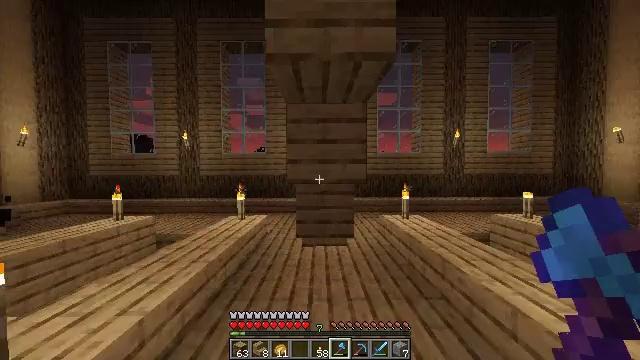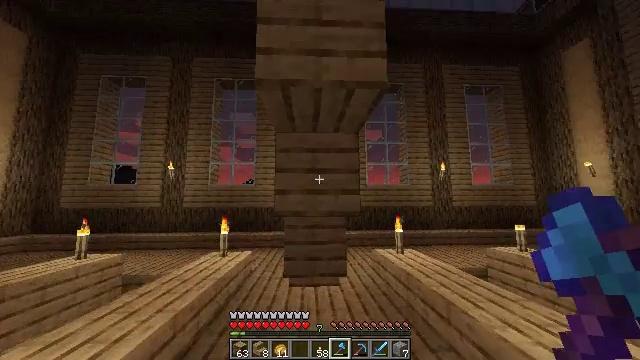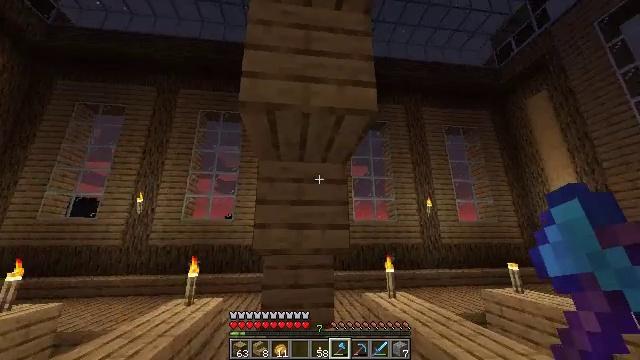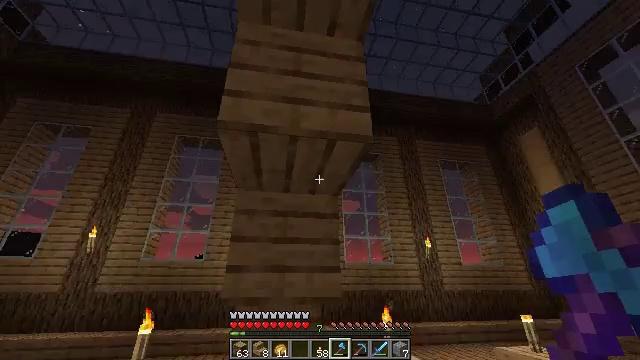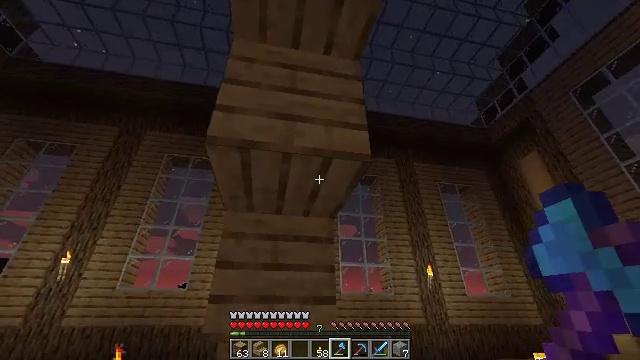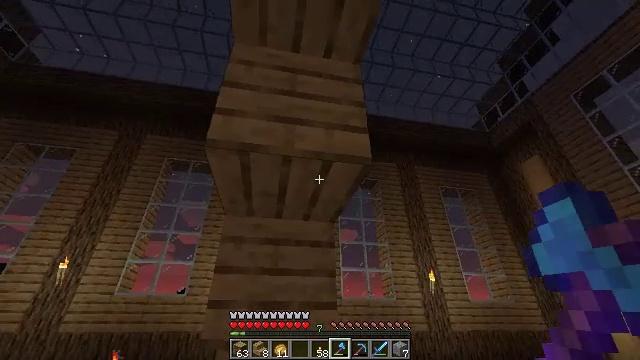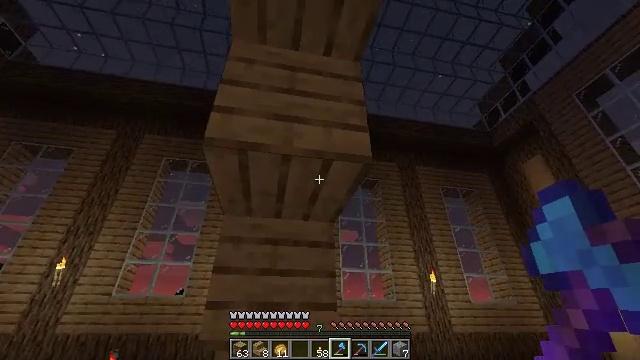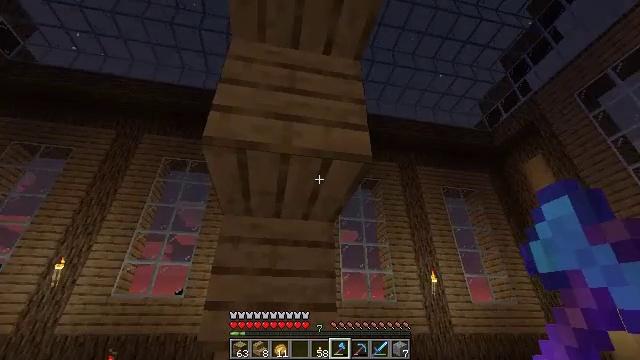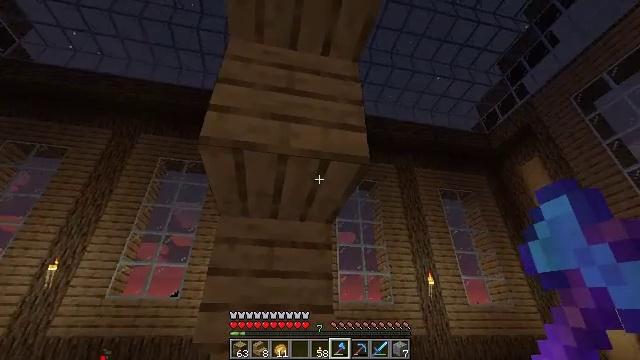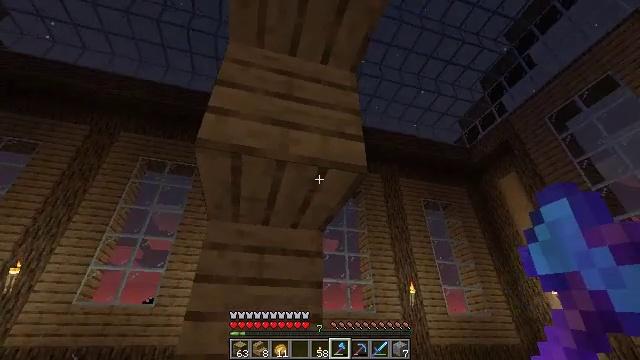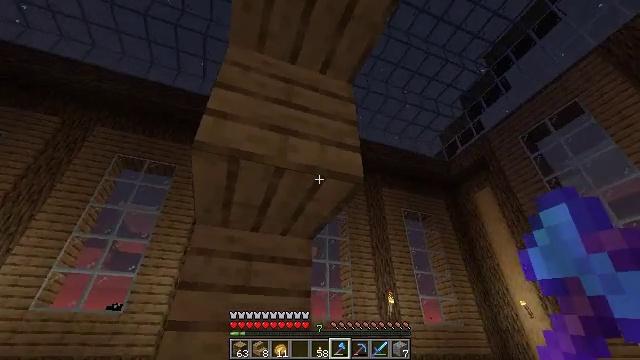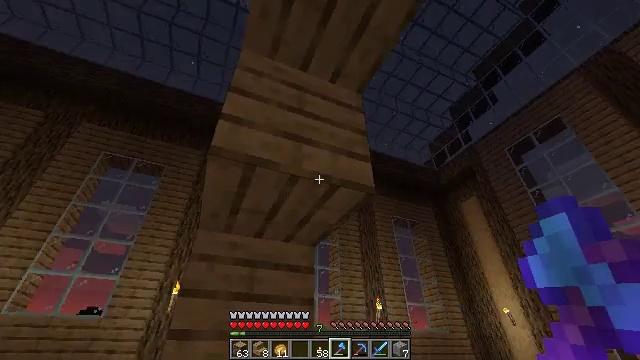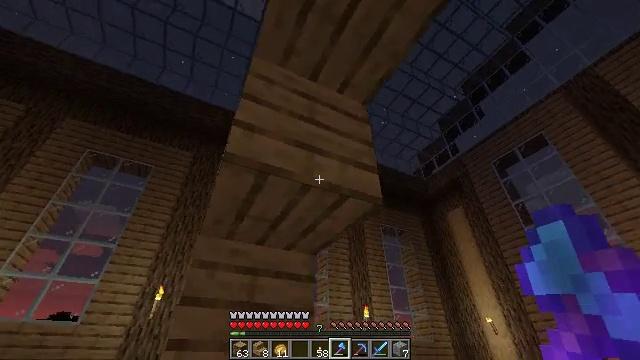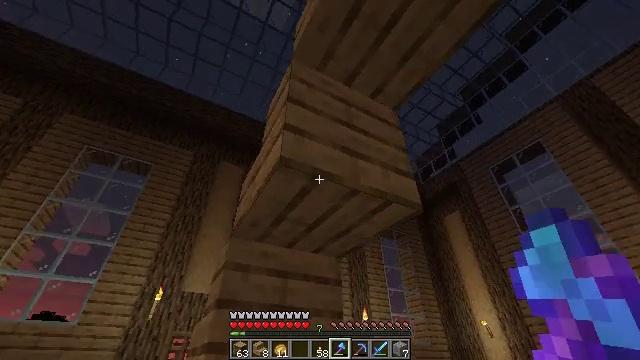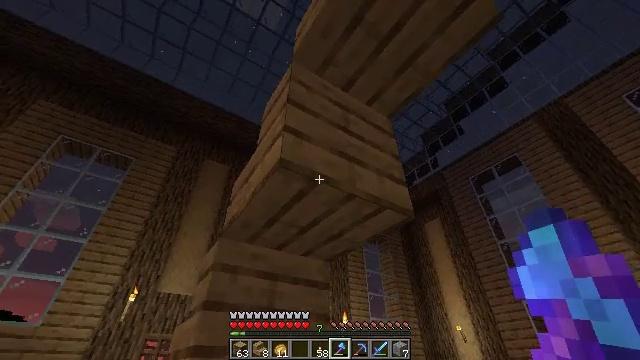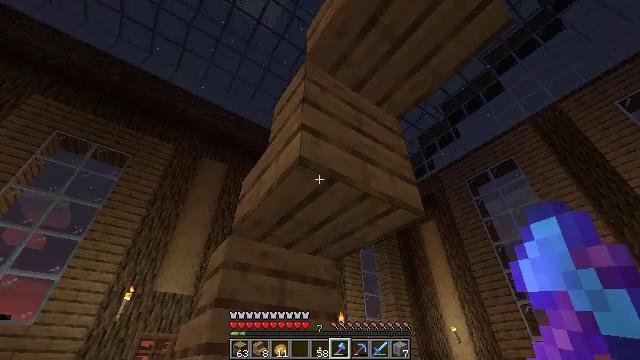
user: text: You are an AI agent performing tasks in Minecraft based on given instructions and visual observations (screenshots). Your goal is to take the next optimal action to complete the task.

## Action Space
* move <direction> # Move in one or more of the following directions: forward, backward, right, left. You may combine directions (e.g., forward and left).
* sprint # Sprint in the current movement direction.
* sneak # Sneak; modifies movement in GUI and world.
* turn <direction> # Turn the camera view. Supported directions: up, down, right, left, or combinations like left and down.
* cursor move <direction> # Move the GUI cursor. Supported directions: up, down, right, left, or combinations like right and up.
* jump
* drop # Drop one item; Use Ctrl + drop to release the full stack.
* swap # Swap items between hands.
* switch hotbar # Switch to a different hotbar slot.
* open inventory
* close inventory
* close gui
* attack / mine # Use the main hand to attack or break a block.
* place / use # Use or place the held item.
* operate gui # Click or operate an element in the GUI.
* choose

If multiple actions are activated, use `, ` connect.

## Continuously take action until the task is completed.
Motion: motion action
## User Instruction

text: Mine the oak slab from the floor.
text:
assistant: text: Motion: turn right and up
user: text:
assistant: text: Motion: turn right and up
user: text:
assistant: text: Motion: turn right and up
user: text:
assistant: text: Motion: turn right and up
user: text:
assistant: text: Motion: no_op
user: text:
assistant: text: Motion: no_op
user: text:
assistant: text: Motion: no_op
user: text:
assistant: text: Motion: no_op
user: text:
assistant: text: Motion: move left, turn right and up
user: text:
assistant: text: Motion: move left, turn right and up
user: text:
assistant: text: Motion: move left, turn right and up
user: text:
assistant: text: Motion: move left, turn right and up
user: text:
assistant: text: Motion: move left, turn right
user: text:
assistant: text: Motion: turn right
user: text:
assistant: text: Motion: turn right
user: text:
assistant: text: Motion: no_op
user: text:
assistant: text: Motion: no_op
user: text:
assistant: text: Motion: no_op
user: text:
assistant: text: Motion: no_op
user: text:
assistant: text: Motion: no_op
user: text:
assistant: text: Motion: no_op
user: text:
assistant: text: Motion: no_op
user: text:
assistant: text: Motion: no_op
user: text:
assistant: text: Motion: no_op
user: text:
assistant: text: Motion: turn left and down
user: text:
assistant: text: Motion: turn left and down
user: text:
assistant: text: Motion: turn left and down
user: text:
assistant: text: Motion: turn left and down
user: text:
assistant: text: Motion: turn left and down
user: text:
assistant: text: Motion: move back, turn left and down